Question: I'm trying to align 3 buttons in a row in the center of the screen. Each button will have a background color, an image, and some text under the image. I've tried using LinearLayout but I can't put the image over the button. I've tried RelativeLayout, and I managed to get them in a row, but they are not in the center of the screen. Any advices?
'''
<Button
android:id="@+id/start"
android:layout_width="wrap_content"
android:layout_height="wrap_content"
android:paddingTop="85dp"
android:paddingBottom="10dp"
android:paddingLeft="25dp"
android:paddingRight="25dp"
android:background="@drawable/light"
android:text="@string/start"
android:textColor="@color/text"
android:textSize="8pt"
android:textStyle="bold"
android:layout_marginTop="0dp"
android:layout_marginLeft="10dp"
android:layout_marginRight="10dp"
android:layout_alignParentTop="true" />
<ImageView
android:layout_width="wrap_content"
android:layout_height="wrap_content"
android:id="@+id/image"
android:src="@drawable/hstart"
android:layout_alignLeft="@+id/start"
android:layout_alignStart="@+id/start"
android:layout_alignRight="@+id/start"
android:layout_alignEnd="@+id/start"
android:layout_marginRight="20dp"
android:layout_marginLeft="20dp"
android:layout_marginTop="0dp" />
'''

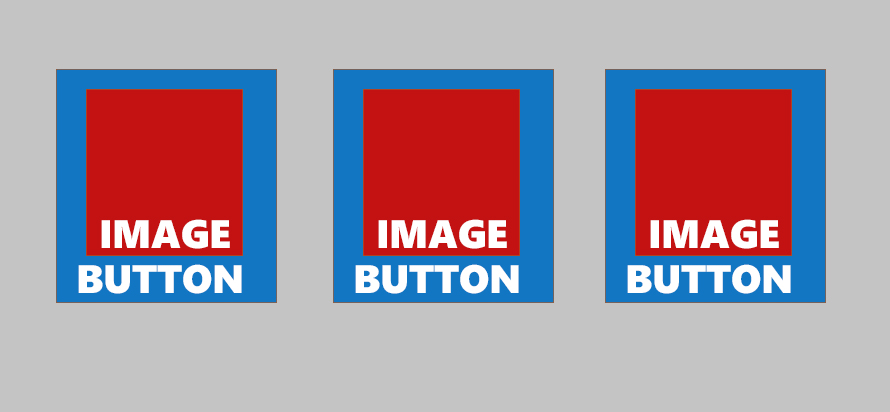
Answer: Here is your Button view (your_btn_view.xml in the layout folder):
'''
<LinearLayout xmlns:android="http://schemas.android.com/apk/res/android"
android:layout_width="wrap_content"
android:layout_height="wrap_content"
android:orientation="vertical"
android:clickable="true"
android:background="@android:drawable/btn_default"
android:gravity="center" >
<ImageView
android:id="@+id/btn_iv"
android:layout_width="wrap_content"
android:layout_height="wrap_content"
android:src="@drawable/ic_add" />
<TextView
android:id="@+id/btn_tv"
android:text="text"
android:layout_width="wrap_content"
android:layout_height="wrap_content" />
</LinearLayout>
'''
Here is your layout view containing three buttons:
'''
<LinearLayout xmlns:android="http://schemas.android.com/apk/res/android"
android:layout_width="wrap_content"
android:layout_height="wrap_content"
android:gravity="center_vertical"
android:orientation="horizontal" >
<include
android:id="@+id/btn1"
layout="@layout/your_btn_view" />
<include
android:id="@+id/btn2"
layout="@layout/your_btn_view" />
<include
android:id="@+id/btn3"
layout="@layout/your_btn_view" />
</LinearLayout>
'''
Then, access and fill in the appropriate 'TextView' and 'ImageView' in your 'onCreate()' like so:
'''
@Override
public void onCreate(Bundle sIS){
super.onCreate(sIS);
setContentView(R.layout.that_layout_above, this, false);
LinearLayout btn1 = (LinearLayout)findViewById(R.id.btn1);
((TextView)btn1.findViewById(R.id.btn_tv)).setText("my text");
...
'''